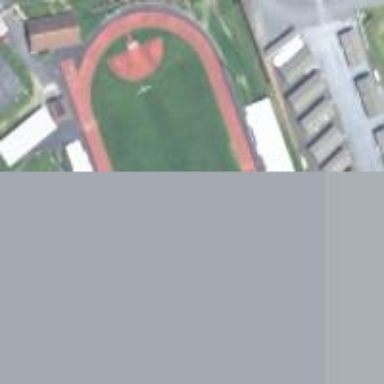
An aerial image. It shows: American football pitch.